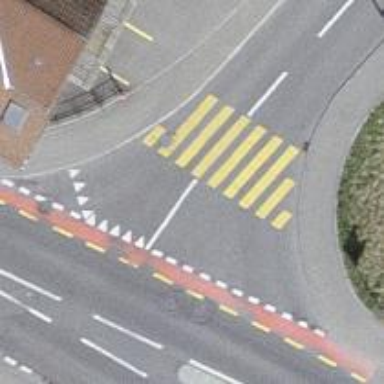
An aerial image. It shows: Uncontrolled zebra crossing with notable zebra markings.